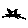
Label: cat